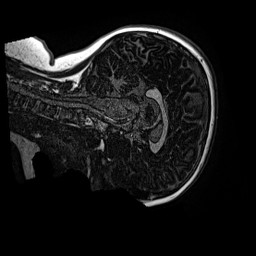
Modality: MP2RAGE
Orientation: sagittal
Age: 11
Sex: female
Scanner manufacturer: siemens
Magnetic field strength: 3 T
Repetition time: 4 s
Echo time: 0.00299 s